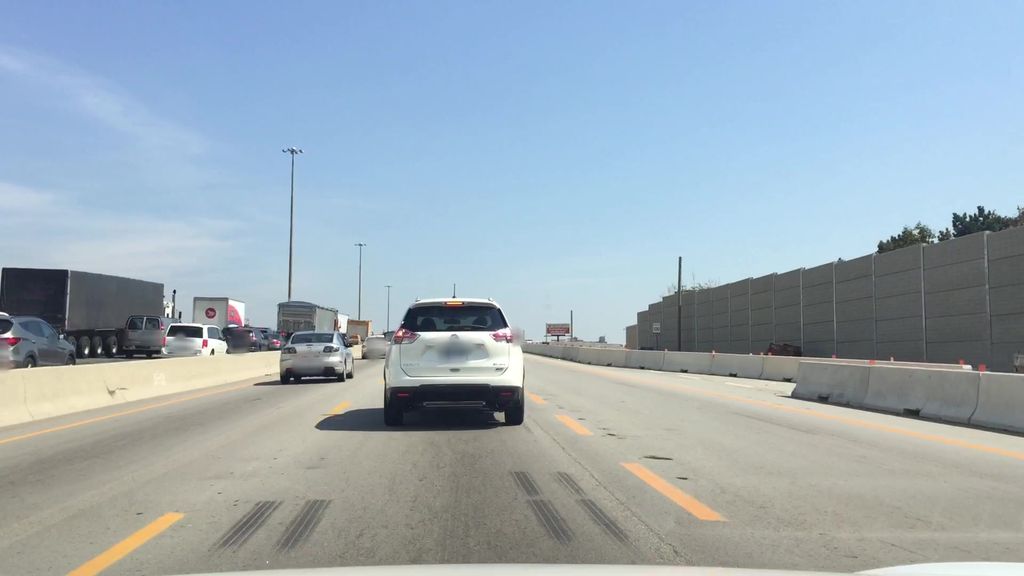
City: toronto